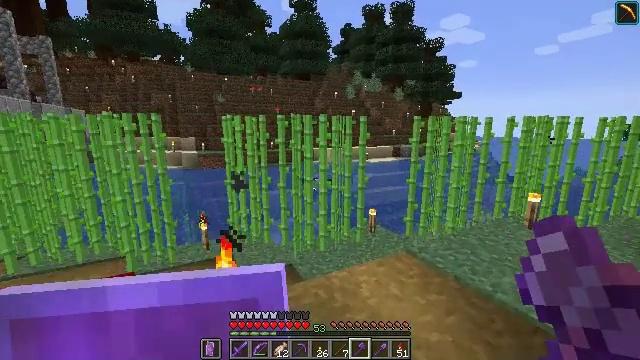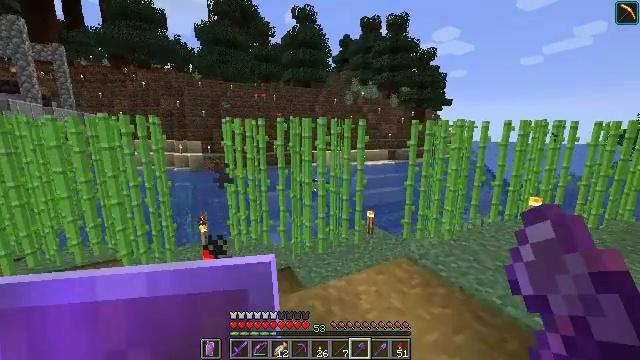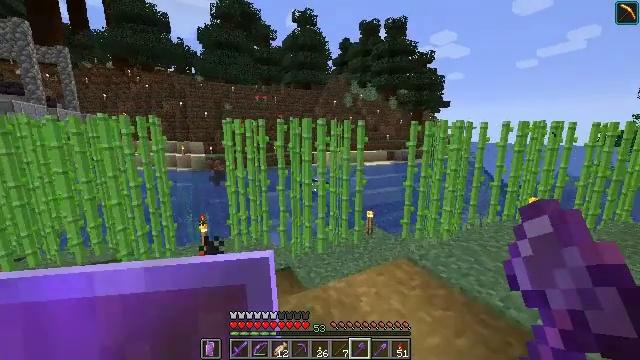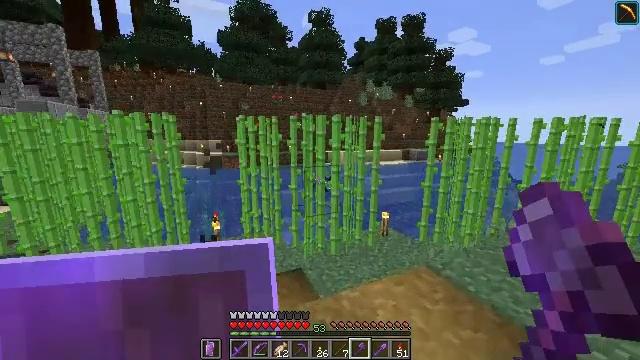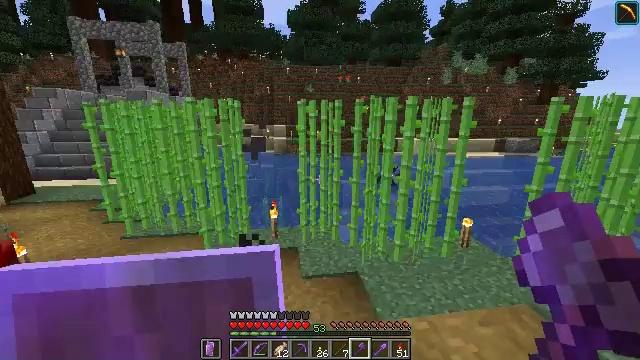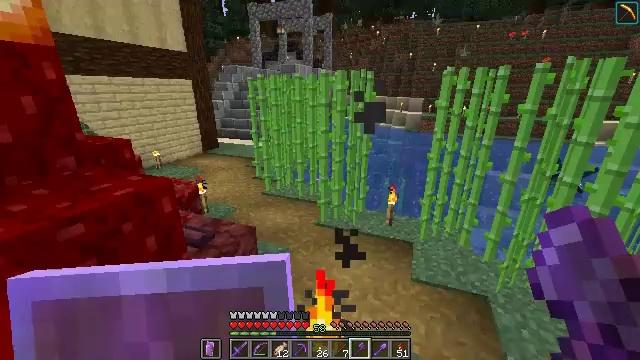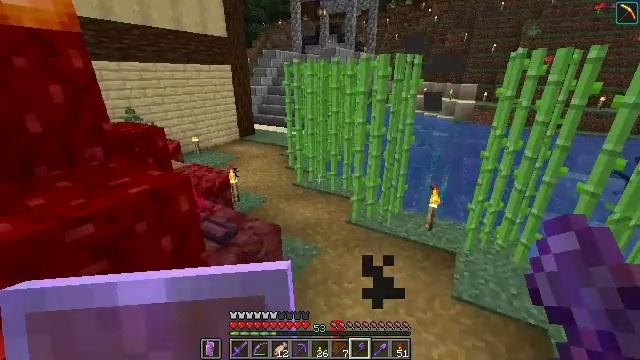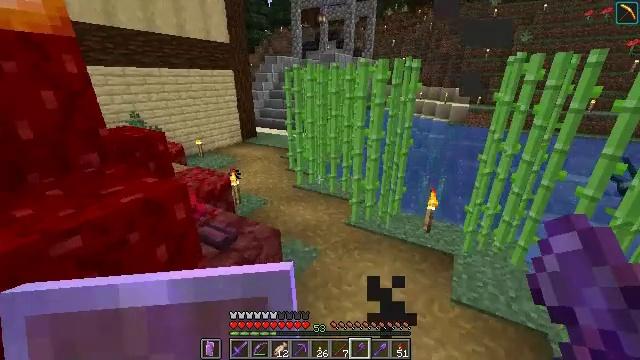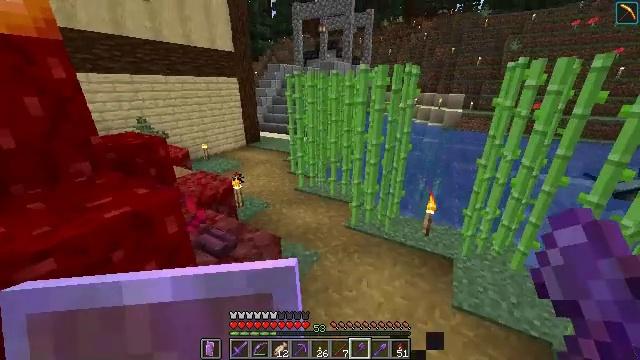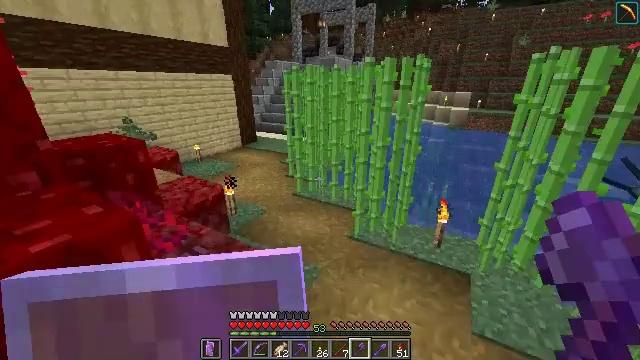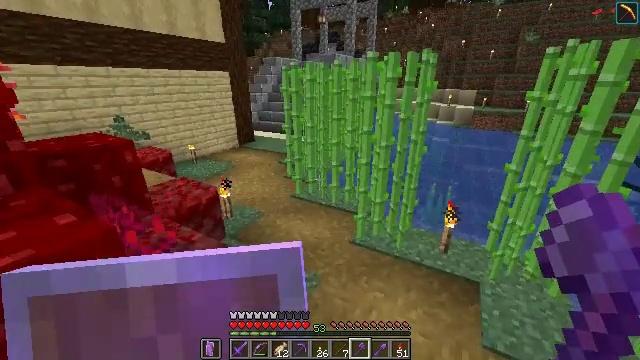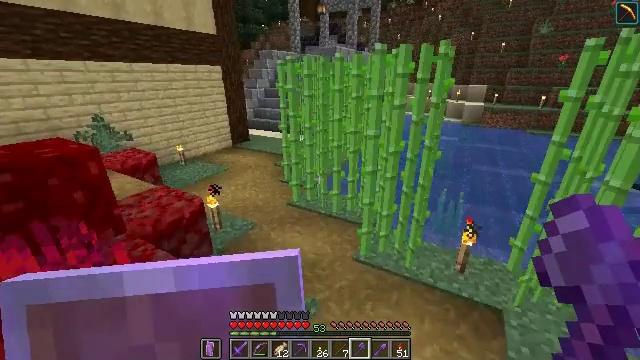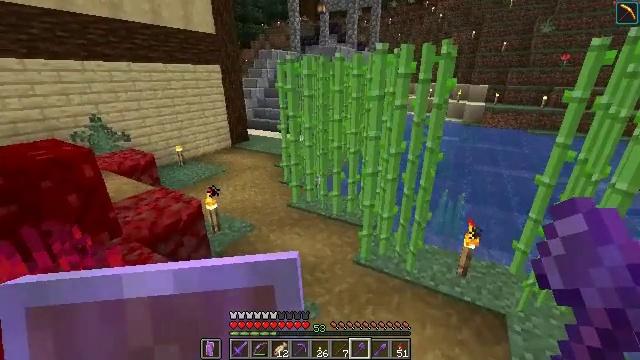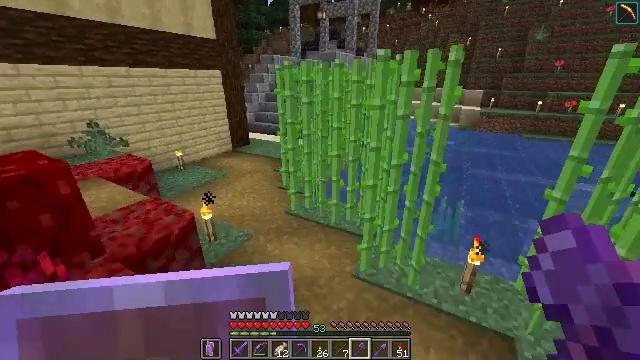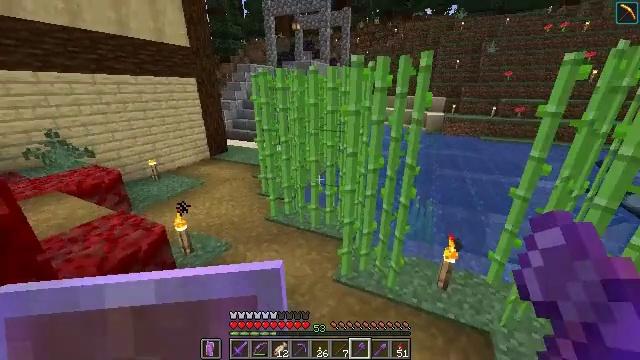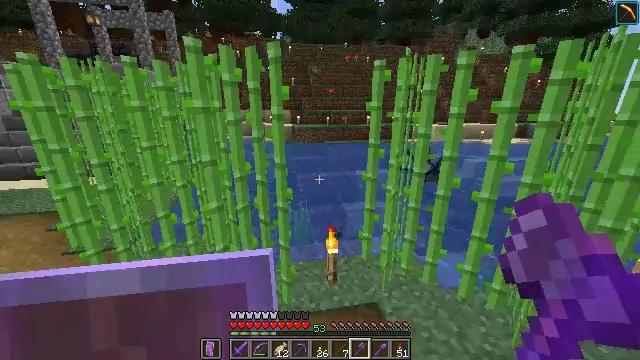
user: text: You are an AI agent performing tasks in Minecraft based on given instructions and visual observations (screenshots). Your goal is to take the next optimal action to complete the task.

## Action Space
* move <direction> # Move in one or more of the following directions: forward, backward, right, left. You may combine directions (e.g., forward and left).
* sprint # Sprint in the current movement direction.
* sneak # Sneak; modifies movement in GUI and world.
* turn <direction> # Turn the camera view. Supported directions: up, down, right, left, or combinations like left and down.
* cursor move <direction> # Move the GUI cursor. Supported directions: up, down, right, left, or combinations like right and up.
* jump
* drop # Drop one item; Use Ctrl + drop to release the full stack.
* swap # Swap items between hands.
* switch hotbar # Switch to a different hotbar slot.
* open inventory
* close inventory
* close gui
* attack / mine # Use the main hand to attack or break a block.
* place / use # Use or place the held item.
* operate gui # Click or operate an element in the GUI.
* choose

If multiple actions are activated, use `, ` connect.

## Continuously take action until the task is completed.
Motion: motion action
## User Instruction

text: Remove and gather vines.
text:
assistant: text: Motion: move forward
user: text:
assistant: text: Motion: move forward
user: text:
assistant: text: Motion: move forward, turn left
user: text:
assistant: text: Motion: move forward, turn left and down
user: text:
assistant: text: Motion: move forward, turn left and down
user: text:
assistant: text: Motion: move forward, turn left and down
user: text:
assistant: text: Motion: move forward
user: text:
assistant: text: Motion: move forward
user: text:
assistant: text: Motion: move forward
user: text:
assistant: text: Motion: move forward
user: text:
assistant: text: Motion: move forward
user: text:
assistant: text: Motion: move forward
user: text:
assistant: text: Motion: move forward
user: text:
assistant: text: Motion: move forward, turn right
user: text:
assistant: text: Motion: move forward, turn right and up
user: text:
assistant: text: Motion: move forward, turn right and up
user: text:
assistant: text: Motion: move forward, turn right and up
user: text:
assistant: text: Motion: move forward, turn right
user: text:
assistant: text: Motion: move forward
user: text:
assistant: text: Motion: move forward
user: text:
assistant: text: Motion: move forward
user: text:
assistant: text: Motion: move forward
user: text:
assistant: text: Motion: move forward
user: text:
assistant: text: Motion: move forward
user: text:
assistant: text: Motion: move forward, turn left
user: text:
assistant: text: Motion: move forward
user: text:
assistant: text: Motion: move forward
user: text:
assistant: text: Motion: move forward
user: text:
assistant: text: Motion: move forward, turn left
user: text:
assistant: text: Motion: move forward